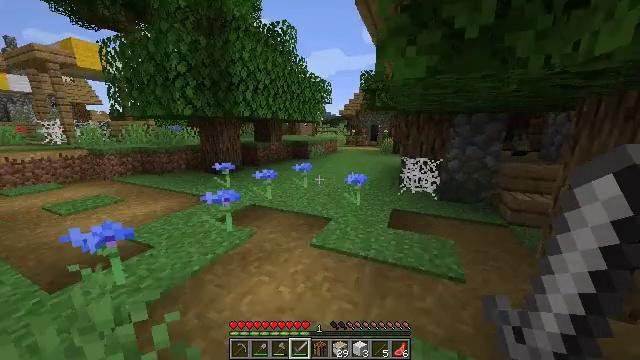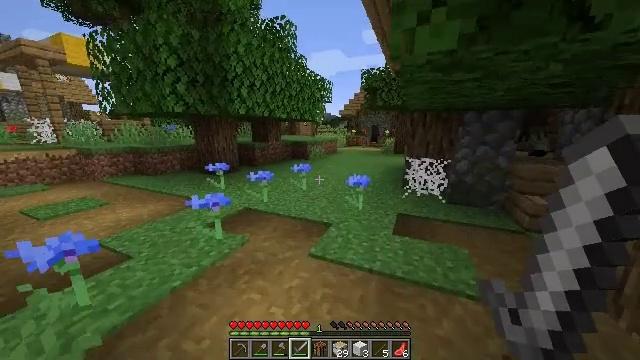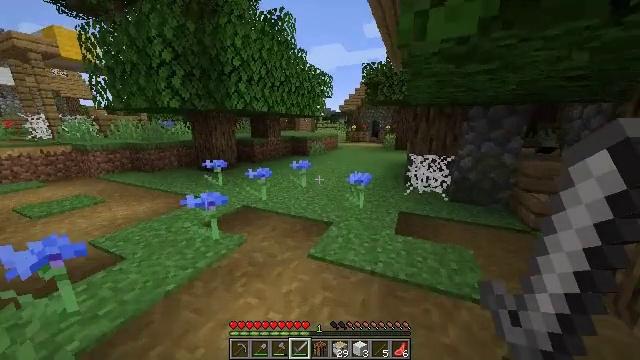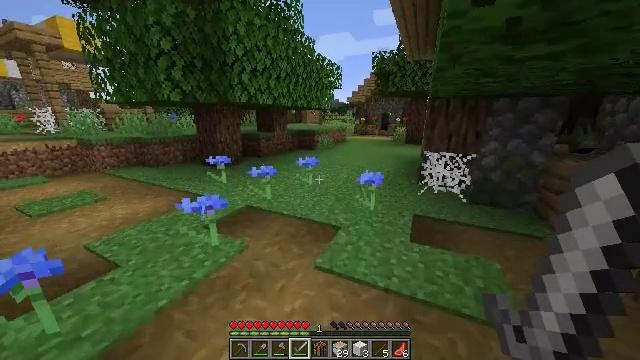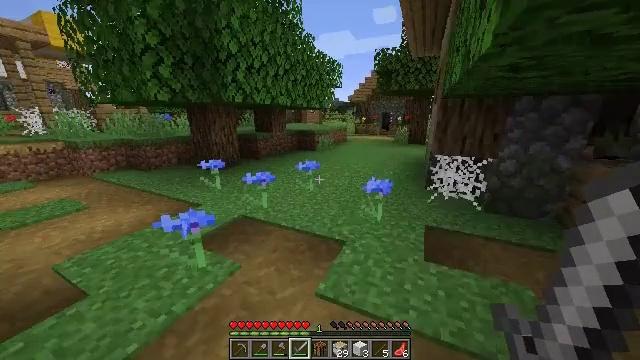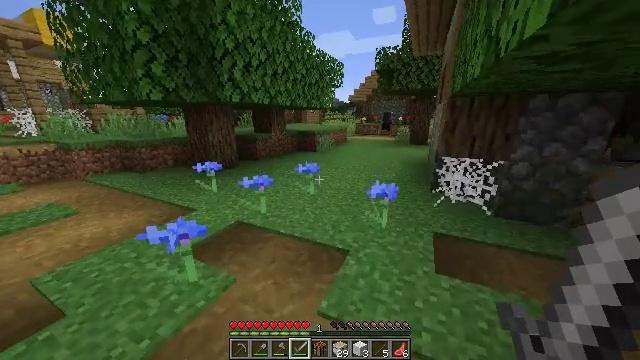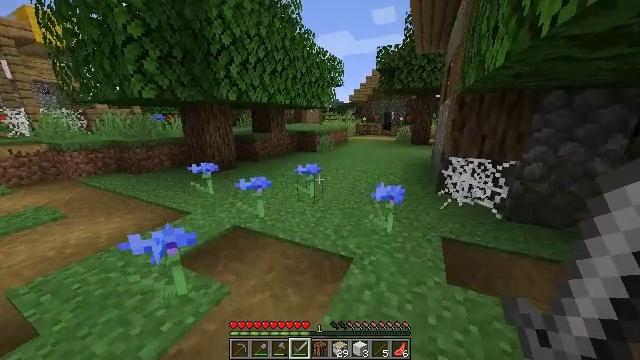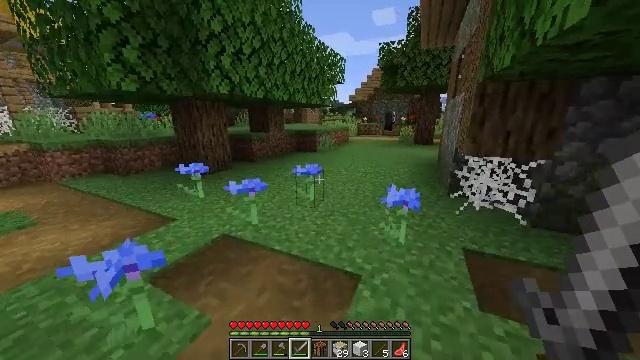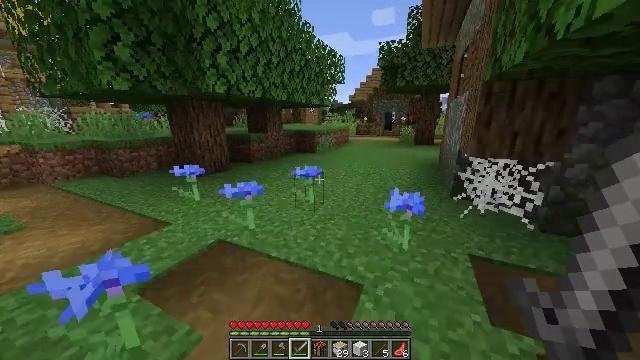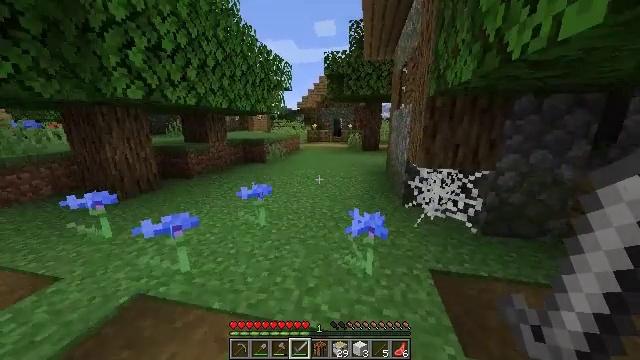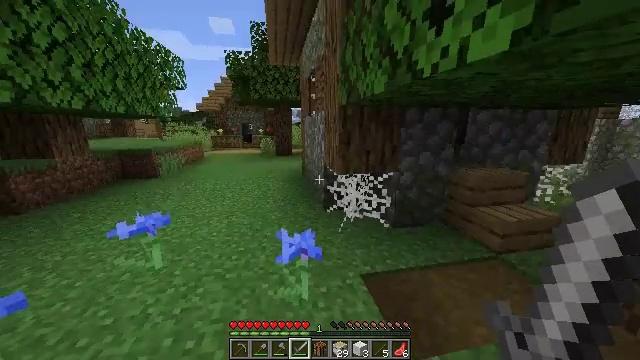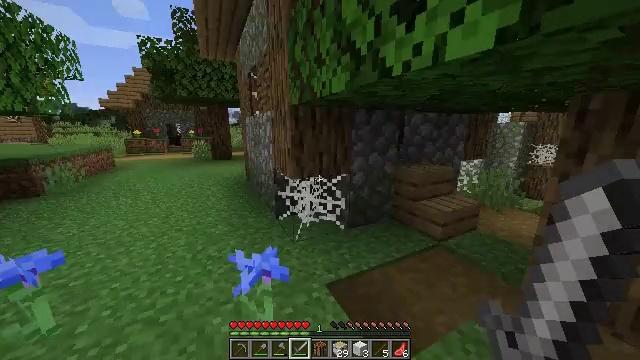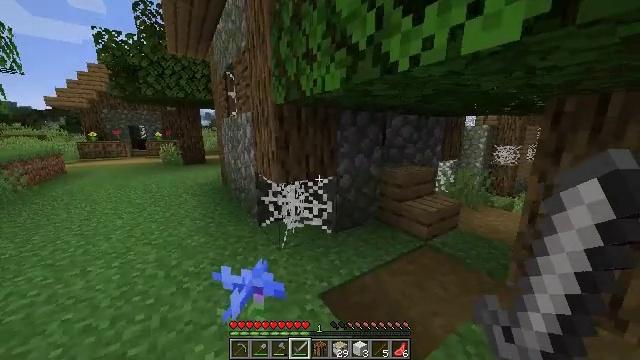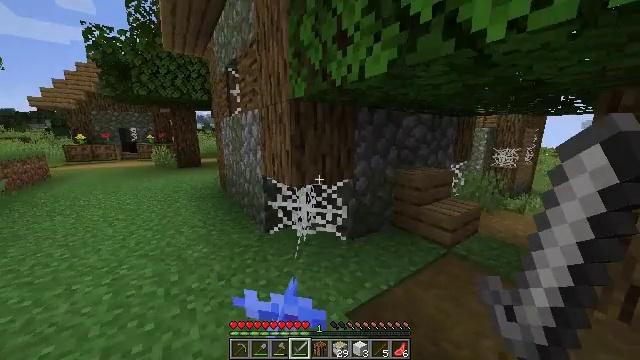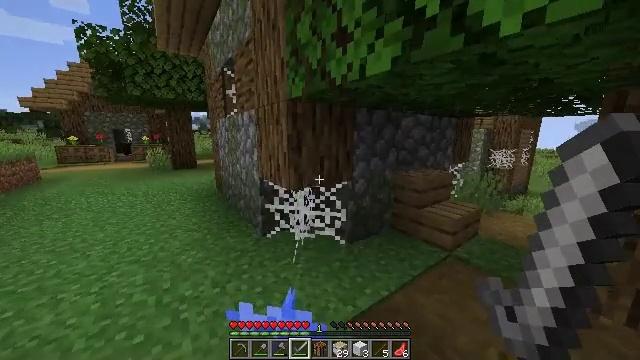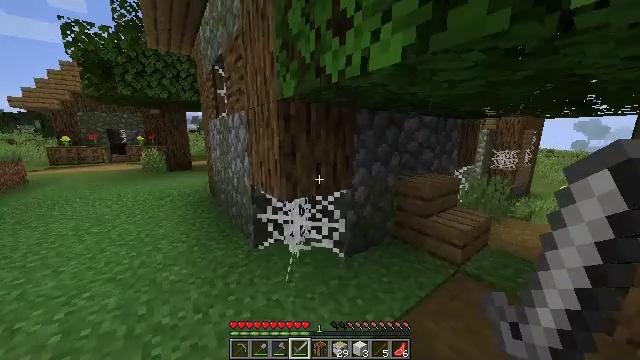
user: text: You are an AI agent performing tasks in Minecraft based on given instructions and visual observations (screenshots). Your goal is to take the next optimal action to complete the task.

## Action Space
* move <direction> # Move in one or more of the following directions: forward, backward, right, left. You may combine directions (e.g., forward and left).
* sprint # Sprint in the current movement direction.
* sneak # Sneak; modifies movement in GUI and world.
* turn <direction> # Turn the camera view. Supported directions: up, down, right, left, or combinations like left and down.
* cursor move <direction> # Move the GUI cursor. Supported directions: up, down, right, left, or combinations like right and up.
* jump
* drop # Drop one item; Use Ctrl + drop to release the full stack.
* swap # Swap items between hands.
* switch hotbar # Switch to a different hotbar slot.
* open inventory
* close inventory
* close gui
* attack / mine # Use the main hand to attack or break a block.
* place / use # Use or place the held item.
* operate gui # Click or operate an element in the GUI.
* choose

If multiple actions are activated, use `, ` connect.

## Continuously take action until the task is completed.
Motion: motion action
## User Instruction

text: Remove oak leaves from branches.
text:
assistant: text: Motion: move forward, sprint
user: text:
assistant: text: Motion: move forward, sprint, turn down
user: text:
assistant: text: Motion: move forward, sprint, turn left and down
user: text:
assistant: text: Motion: move forward, sprint
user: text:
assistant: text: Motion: move forward, sprint
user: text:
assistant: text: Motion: move forward, sprint
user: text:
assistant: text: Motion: move forward, sprint
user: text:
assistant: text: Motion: move forward, sprint
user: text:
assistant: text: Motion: move forward, sprint, turn right and up
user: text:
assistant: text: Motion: move forward and move left, sprint, turn right and up
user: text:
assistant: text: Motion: move forward and move left, sprint, turn right
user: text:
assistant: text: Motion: move forward and move left, sprint, turn right
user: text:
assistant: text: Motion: move forward and move left, sprint, turn right
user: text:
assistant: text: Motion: move forward and move right, sprint
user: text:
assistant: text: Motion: move forward and move right, sprint
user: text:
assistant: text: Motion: move forward and move right, sprint
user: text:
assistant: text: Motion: move forward and move right, sprint
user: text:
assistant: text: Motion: move forward and move right, sprint, turn right
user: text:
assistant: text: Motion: move forward and move right, sprint, turn right
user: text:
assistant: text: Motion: move forward and move right, sprint, turn right and up
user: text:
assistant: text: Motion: move forward and move right, sprint, turn up
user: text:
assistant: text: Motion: move forward and move right, sprint
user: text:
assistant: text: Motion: move forward and move right, sprint, turn left
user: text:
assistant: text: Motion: move forward and move right, sprint, turn left
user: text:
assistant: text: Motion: move forward and move left, sprint, turn left
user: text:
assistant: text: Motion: move forward and move left, sprint, turn left
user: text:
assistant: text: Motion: move forward and move left, sprint, turn left
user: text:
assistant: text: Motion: move forward and move left, sprint, turn left
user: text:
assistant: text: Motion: move forward and move left, sprint, turn left
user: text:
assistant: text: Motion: move forward and move left, sprint